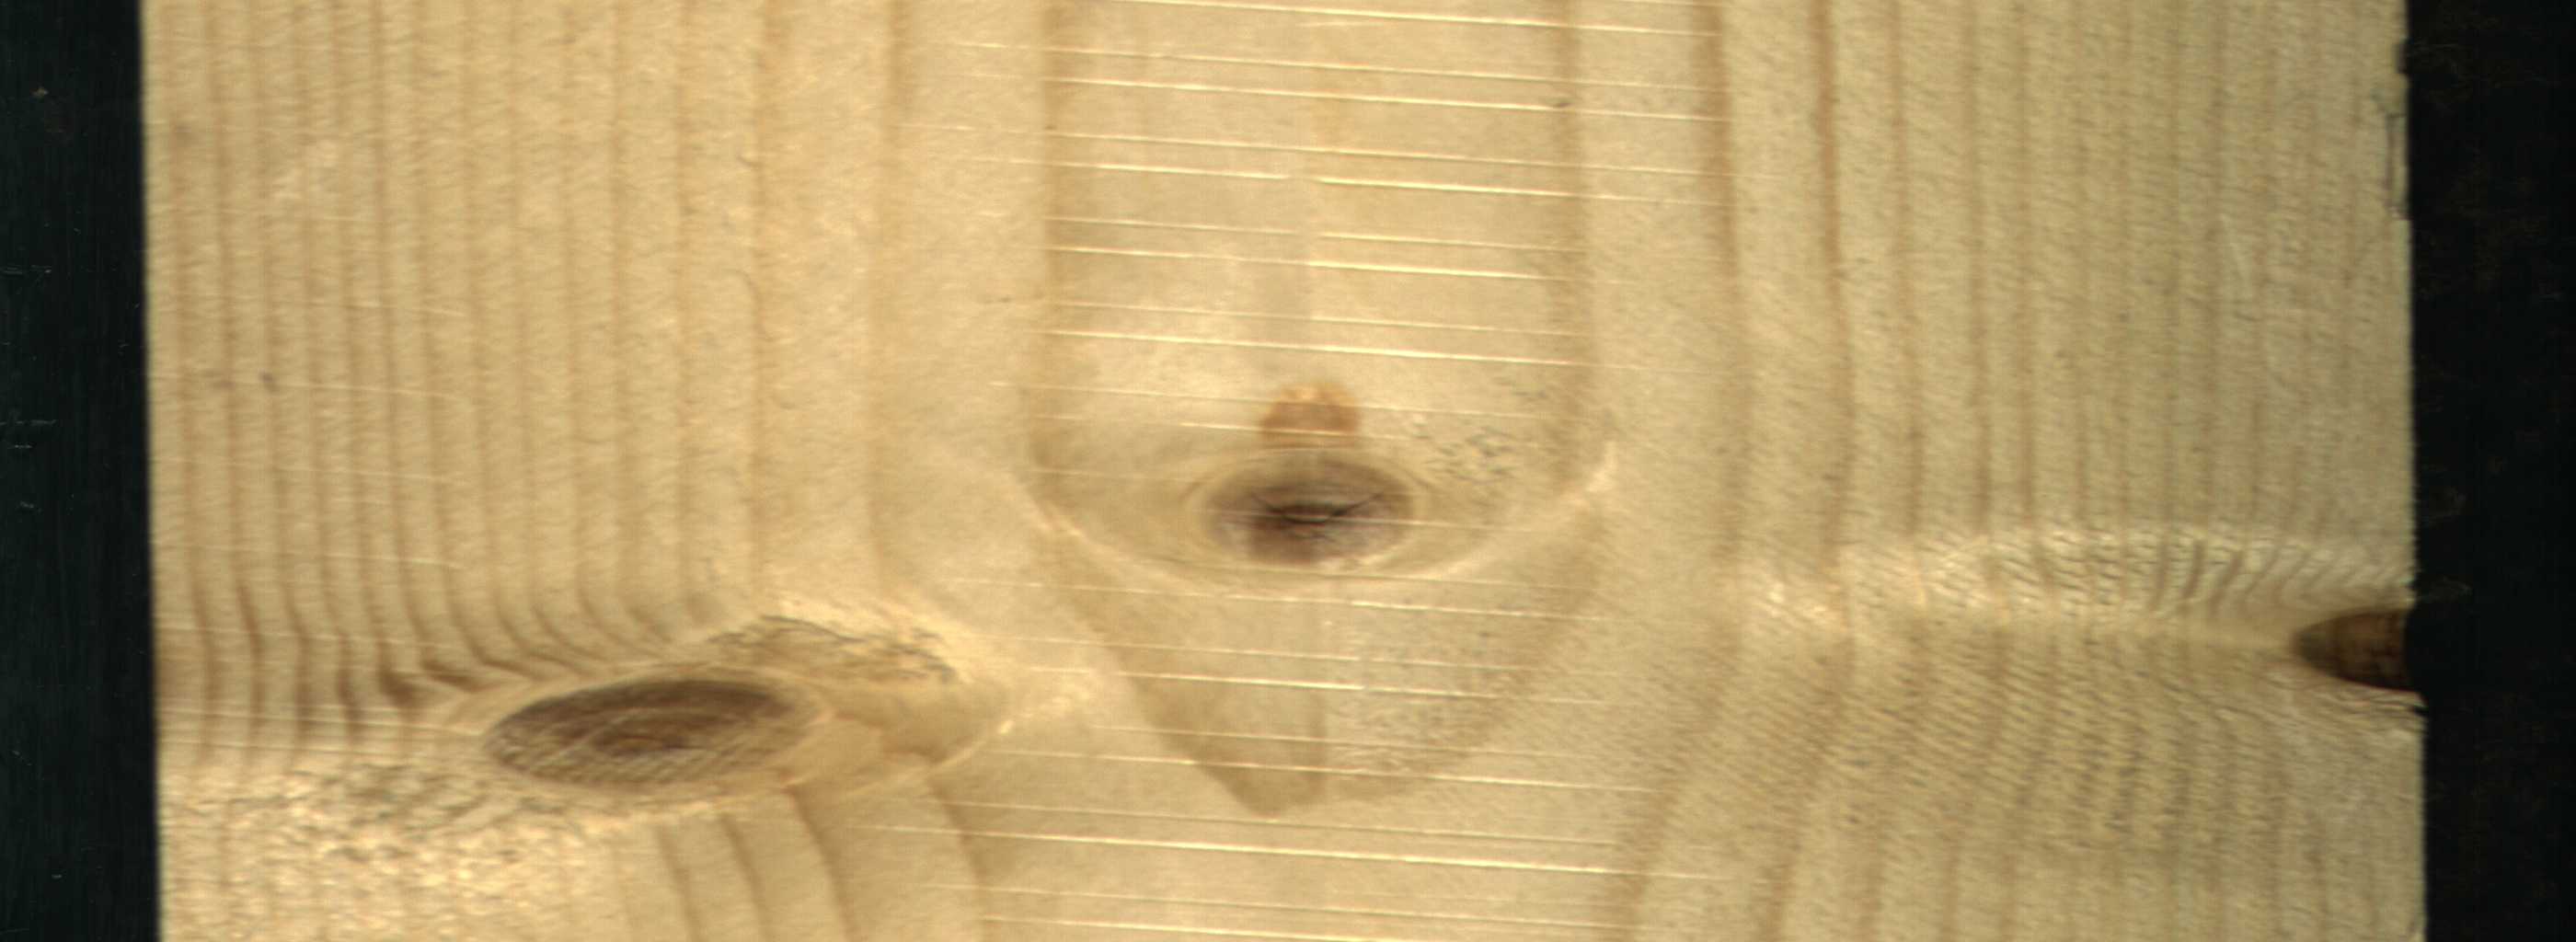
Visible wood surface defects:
knot_with_crack
Knot_missing
Live_Knot